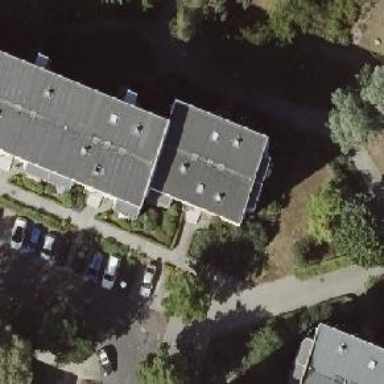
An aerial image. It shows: Apartment building with flat roof.